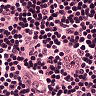
Metastatic tissue present: no